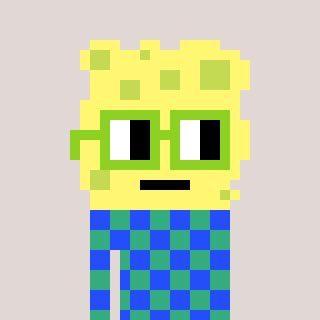
a pixel art character with square light green glasses, a sponge-shaped head and a teal-colored body on a warm background